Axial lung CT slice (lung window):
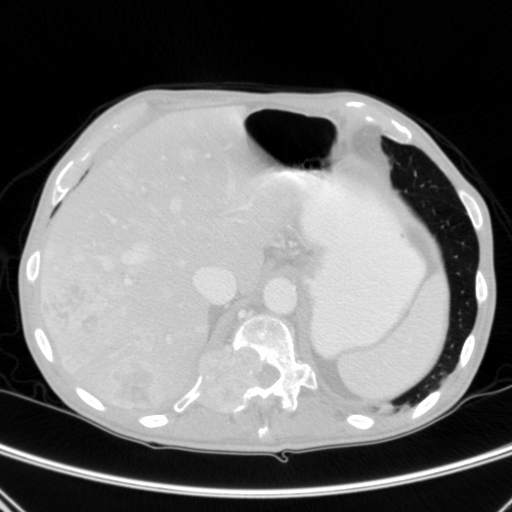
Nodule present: no